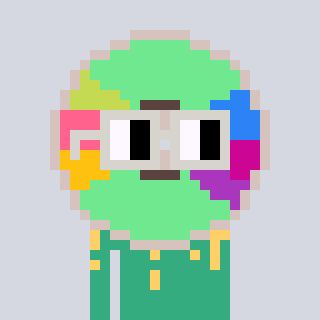
a pixel art character with square light gray glasses, a cd-shaped head and a teal-colored body on a cool background